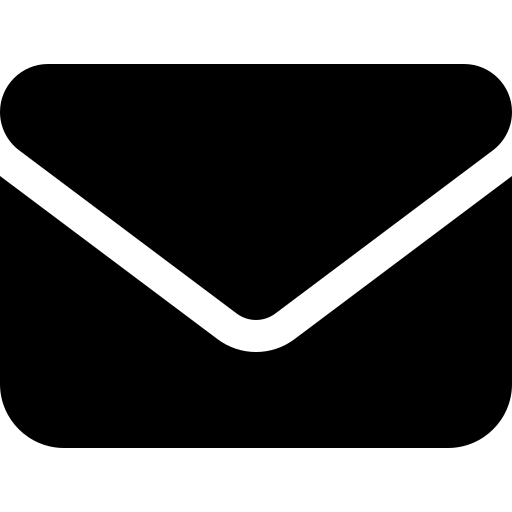
Tags: icon, FontAwesome, fa-icon, solid, envelope